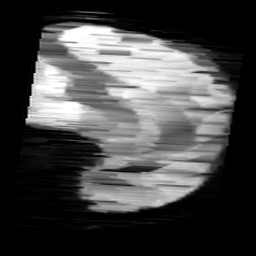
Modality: minIP
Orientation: sagittal
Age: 11
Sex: male
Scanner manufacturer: siemens
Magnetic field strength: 3 T
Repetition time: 0.027 s
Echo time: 0.02 s